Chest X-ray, PA view. Patient: 52 years old, sex M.
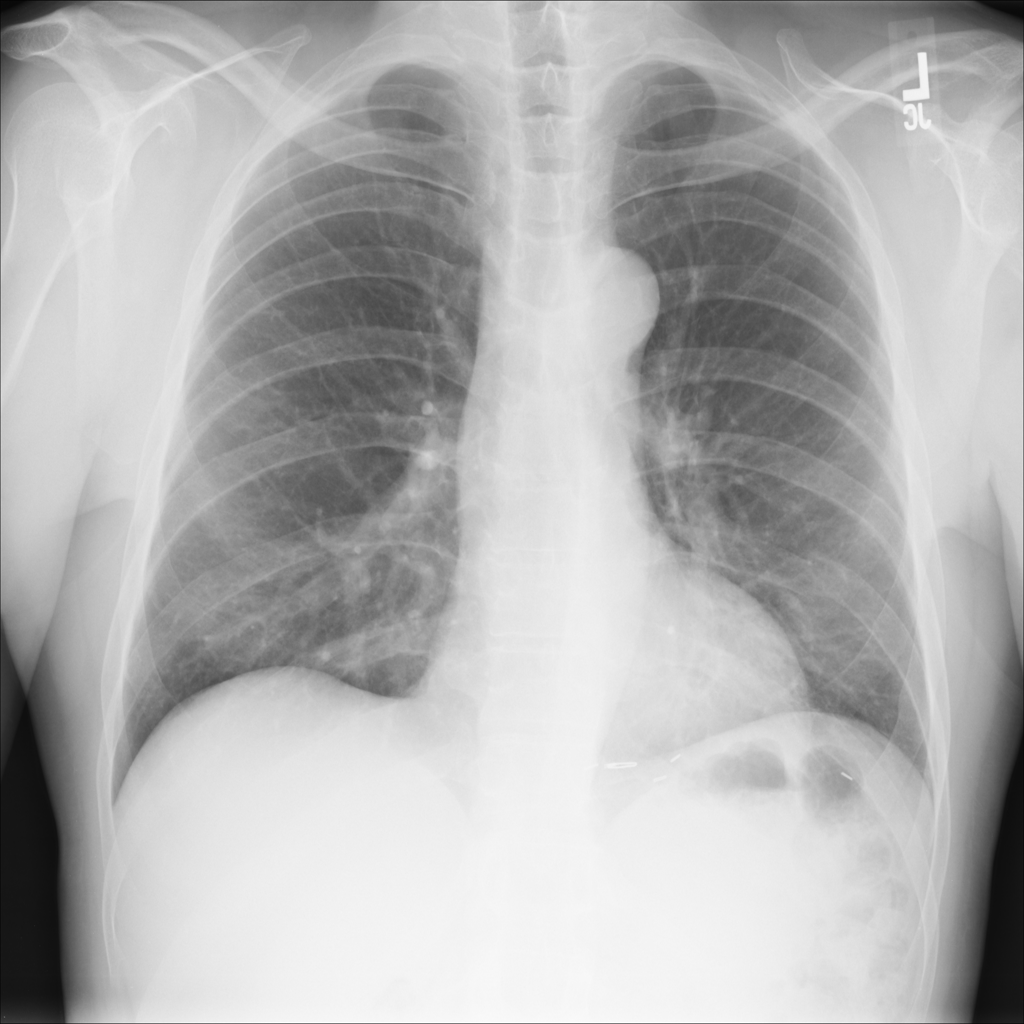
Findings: No Finding